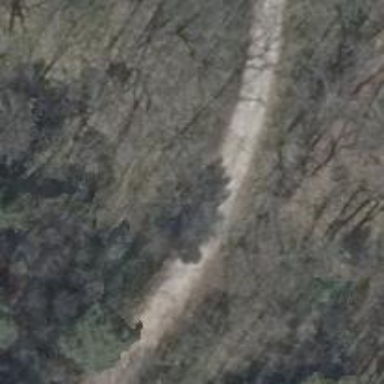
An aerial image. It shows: Gravel track road.